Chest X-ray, AP view. Patient: 30 years old, sex F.
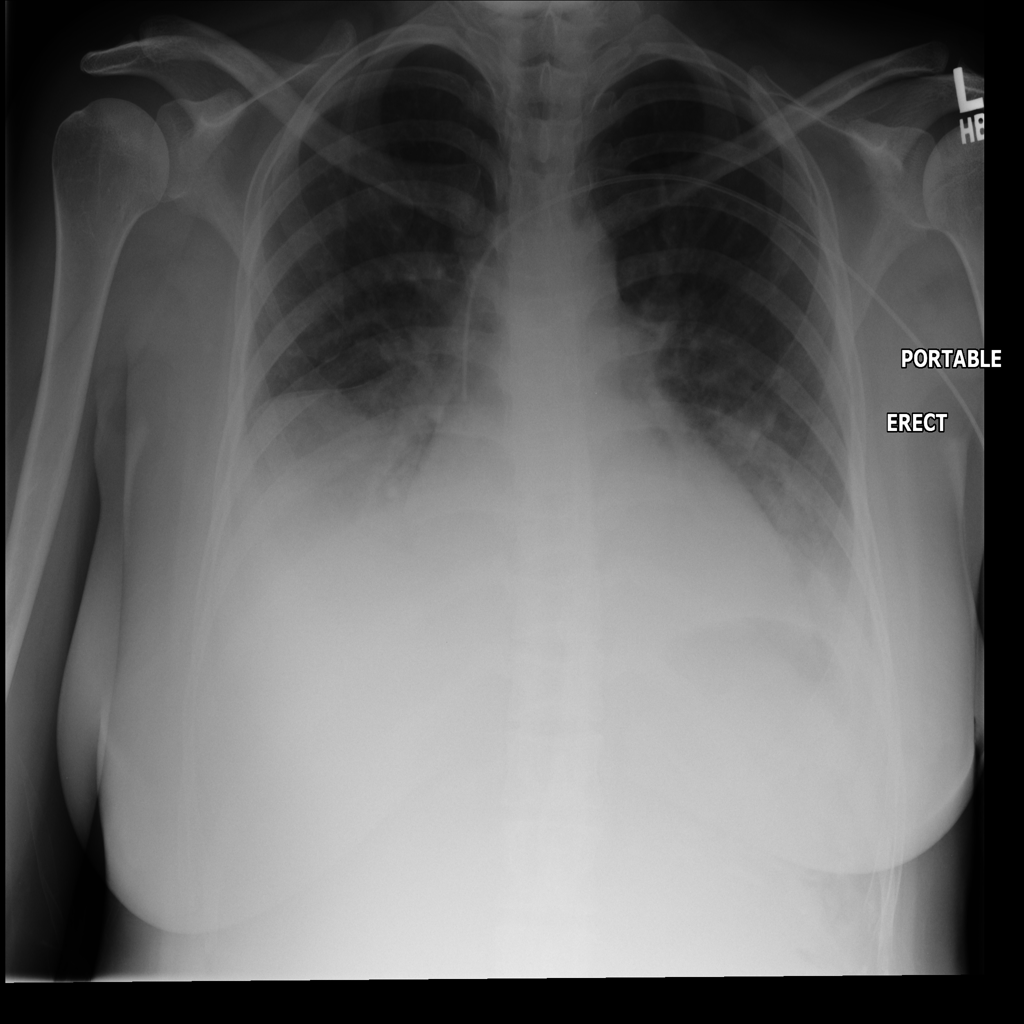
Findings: Cardiomegaly, Infiltration